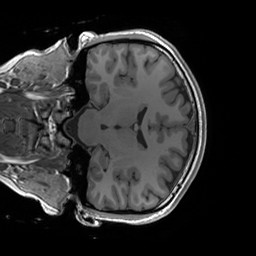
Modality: T1w
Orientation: coronal
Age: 23
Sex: female